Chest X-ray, AP view. Patient: 26 years old, sex M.
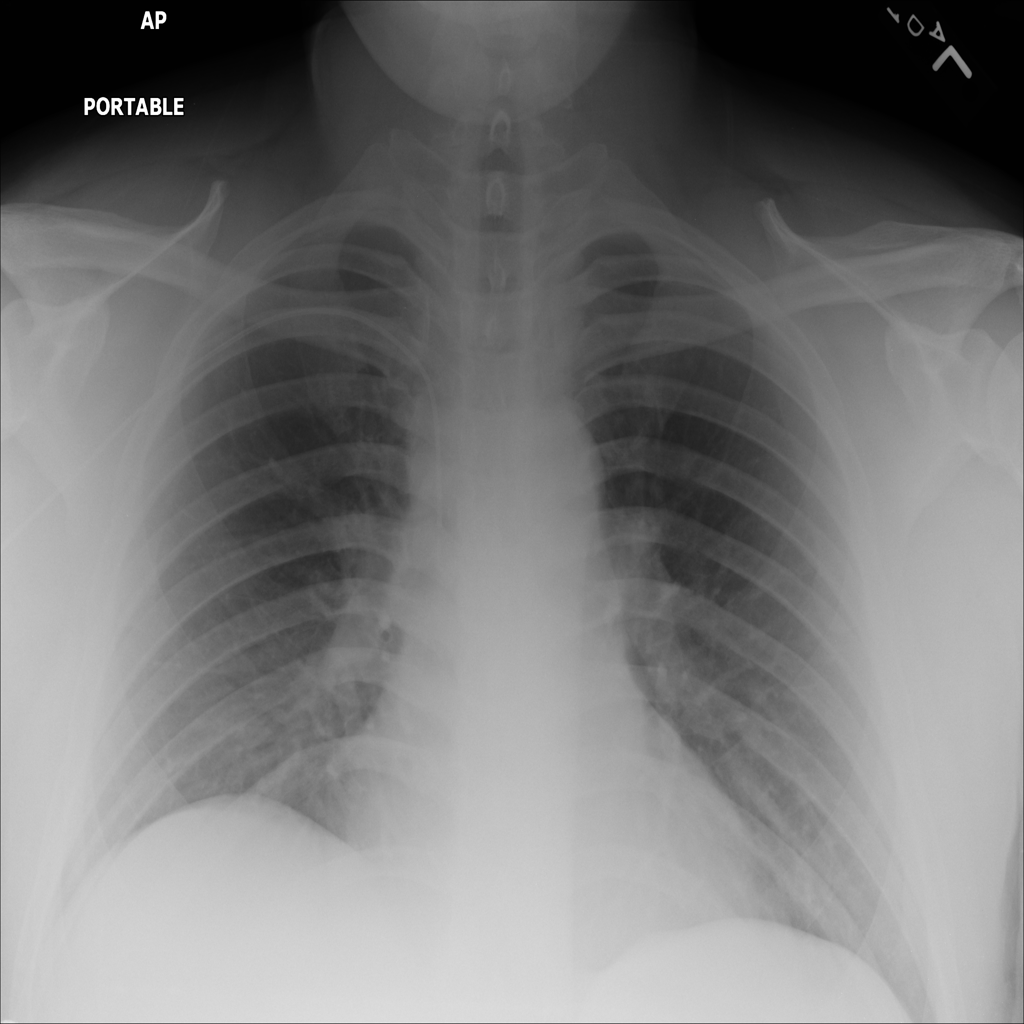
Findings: No Finding